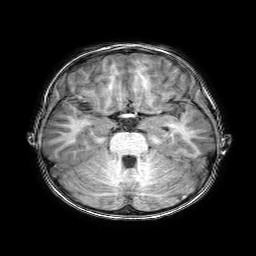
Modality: T1w
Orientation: coronal
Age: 6
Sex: male
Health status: healthy